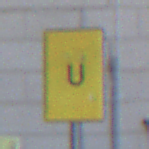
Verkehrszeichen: AnkuendigungOderFortsetzungUmleitungOhnePfeilsymbol
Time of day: SunriseSunset
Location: Outdoor (Urban)
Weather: Clear
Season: NotSpecified
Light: Natural